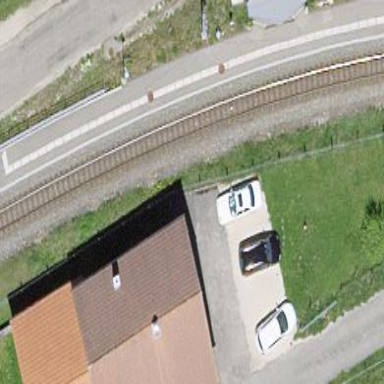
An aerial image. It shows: Platform with shelter for public transport. It is railway platform.